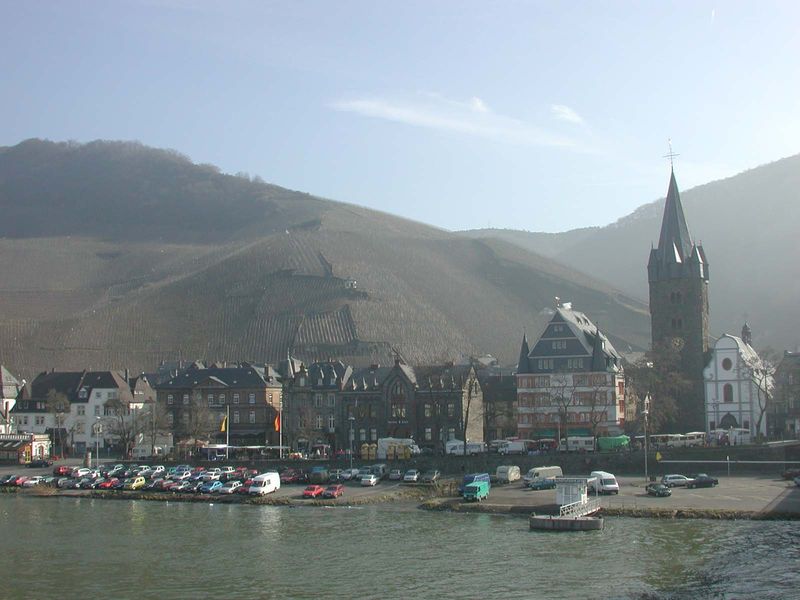
Titel: Spital
Schlagwörter: baum, berg, blau, himmel, wasser, wolken, fluss, kirchturm, landschaft, stadt, ufer, fenster, gebäude, haus, bild, häuser, kirche, boot, boote, turm, fahnen, ort, fahne, berge, dächer, mauer, winter, auto, anleger, flut, steg, wein, uhr, frühling, anbau, foto, stadtansicht, kreuz, diesig, urlaub, photo, passau, siedlung, landwirtschaft, flaggen, autos, fahrzeuge, anlegestelle, weinberg, parkplatz, rhein, parken, weinberge, bus, pkw, laster, mosel, transporter, rheingau, stadansicht